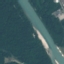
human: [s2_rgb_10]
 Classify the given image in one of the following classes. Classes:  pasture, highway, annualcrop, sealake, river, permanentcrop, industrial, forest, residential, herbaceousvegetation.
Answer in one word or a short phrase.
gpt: River